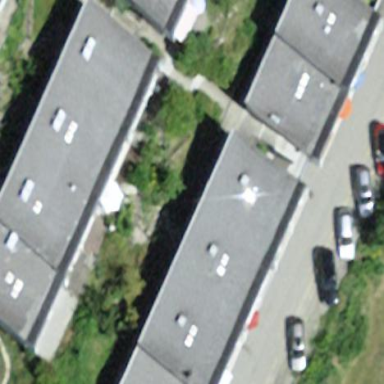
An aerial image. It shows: Skillion-roofed apartments building.